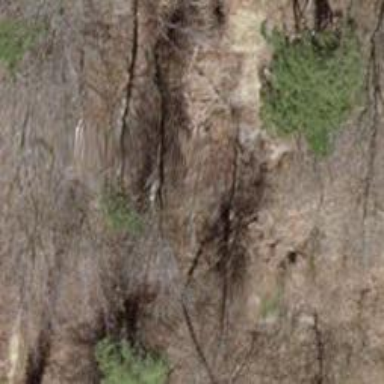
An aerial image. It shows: Cliff in nature.